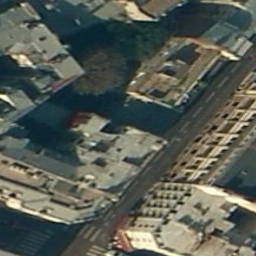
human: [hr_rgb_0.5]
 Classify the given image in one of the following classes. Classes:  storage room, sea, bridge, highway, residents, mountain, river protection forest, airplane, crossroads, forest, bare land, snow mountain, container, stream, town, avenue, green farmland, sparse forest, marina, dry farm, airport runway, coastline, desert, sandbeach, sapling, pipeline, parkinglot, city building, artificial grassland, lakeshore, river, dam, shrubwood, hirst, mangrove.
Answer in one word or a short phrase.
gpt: city building